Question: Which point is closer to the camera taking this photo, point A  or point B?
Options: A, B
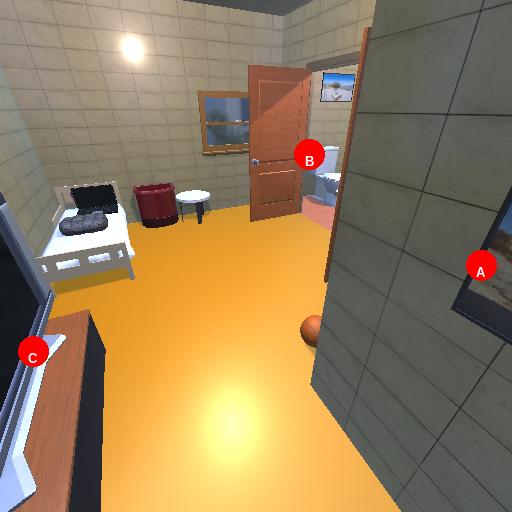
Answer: A